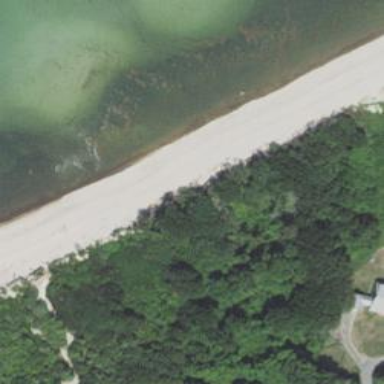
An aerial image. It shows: Sandy beach with natural surroundings.